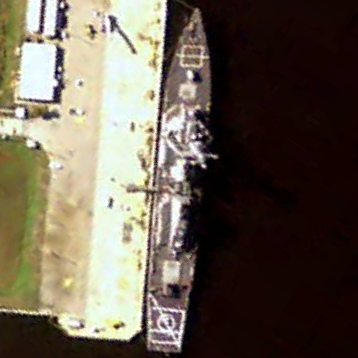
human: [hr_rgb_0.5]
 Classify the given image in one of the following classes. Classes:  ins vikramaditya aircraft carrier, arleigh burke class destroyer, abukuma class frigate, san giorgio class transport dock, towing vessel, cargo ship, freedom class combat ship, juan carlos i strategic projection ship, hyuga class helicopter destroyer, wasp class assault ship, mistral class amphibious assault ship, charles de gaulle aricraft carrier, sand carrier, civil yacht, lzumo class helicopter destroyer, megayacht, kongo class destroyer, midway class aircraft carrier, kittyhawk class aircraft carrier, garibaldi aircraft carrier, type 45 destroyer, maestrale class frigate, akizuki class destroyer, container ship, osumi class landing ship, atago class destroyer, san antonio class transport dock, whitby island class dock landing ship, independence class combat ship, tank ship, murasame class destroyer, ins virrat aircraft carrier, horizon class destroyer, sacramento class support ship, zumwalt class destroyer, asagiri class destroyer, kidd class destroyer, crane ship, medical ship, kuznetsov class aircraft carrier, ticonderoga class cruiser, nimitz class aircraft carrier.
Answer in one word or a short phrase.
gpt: Arleigh Burke class destroyer